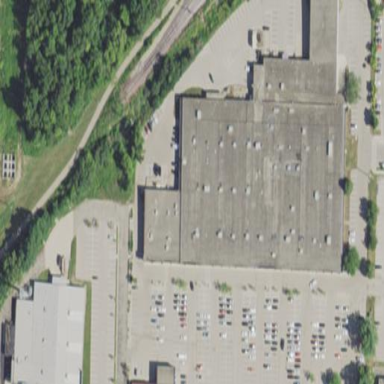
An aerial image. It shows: Retail building.